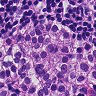
Metastatic tissue present: yes